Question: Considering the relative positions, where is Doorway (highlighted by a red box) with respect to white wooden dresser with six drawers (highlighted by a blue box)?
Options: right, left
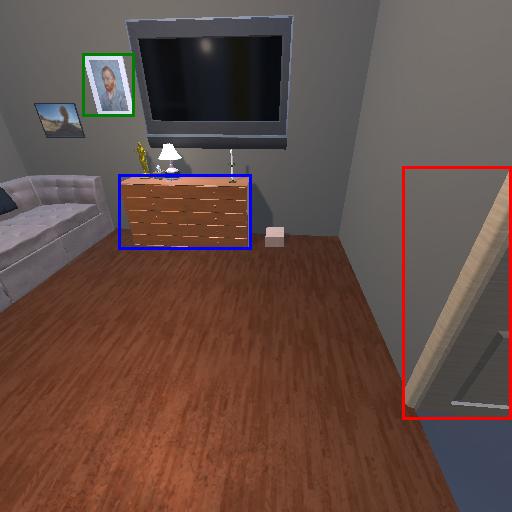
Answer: right